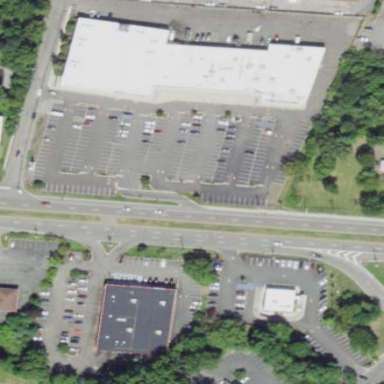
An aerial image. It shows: Retail area.